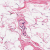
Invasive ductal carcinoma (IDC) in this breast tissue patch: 0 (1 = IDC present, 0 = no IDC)